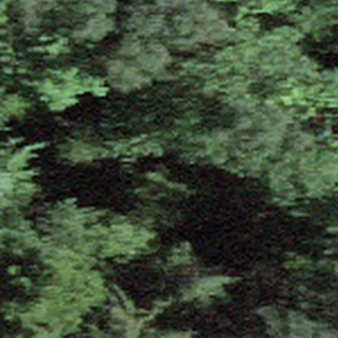
Label: other